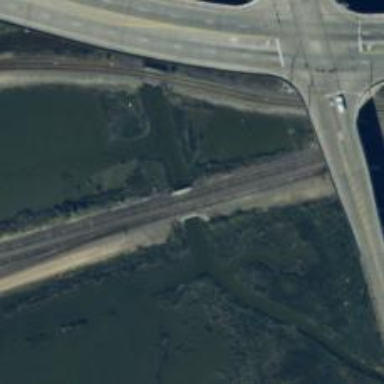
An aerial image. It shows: Bridge over railway line.